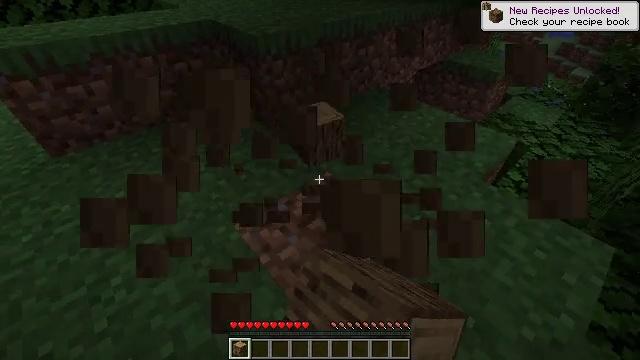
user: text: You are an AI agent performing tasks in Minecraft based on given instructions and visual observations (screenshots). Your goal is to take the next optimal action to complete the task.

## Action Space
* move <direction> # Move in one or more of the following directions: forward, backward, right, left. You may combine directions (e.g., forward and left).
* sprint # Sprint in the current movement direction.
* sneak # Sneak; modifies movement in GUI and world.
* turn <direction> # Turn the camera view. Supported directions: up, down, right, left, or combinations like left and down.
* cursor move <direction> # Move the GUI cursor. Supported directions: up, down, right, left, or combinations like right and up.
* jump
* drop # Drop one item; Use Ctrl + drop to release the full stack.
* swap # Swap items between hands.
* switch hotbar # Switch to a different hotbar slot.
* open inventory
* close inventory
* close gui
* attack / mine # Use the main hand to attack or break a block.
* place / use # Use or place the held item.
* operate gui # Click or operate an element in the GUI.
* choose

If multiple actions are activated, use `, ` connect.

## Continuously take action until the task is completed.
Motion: motion action
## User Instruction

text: Cut down the tree and harvest oak logs.
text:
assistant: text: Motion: attack / mine